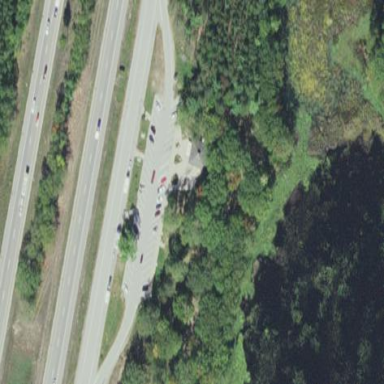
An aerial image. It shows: Rest area on the road.